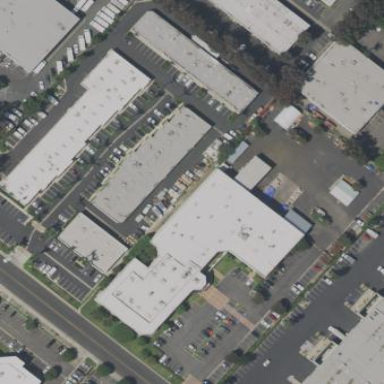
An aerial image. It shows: Commercial building.